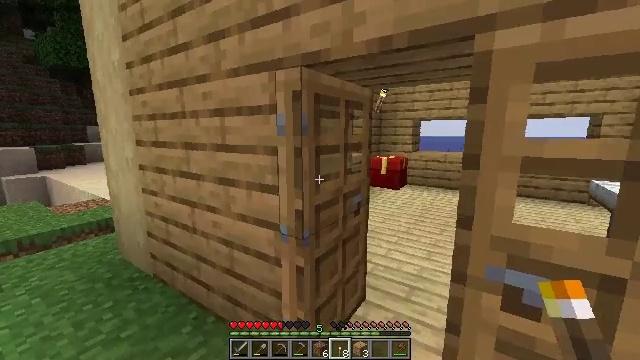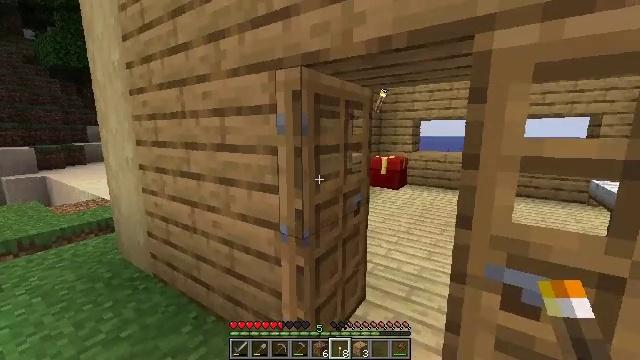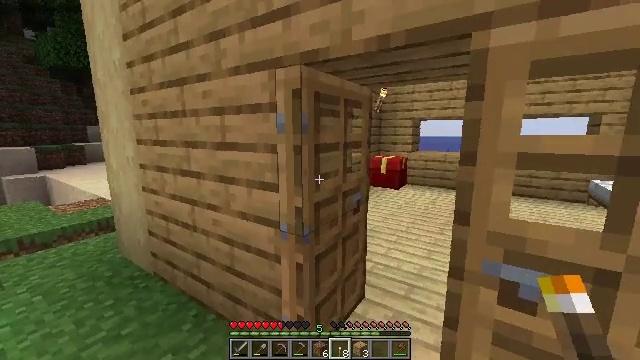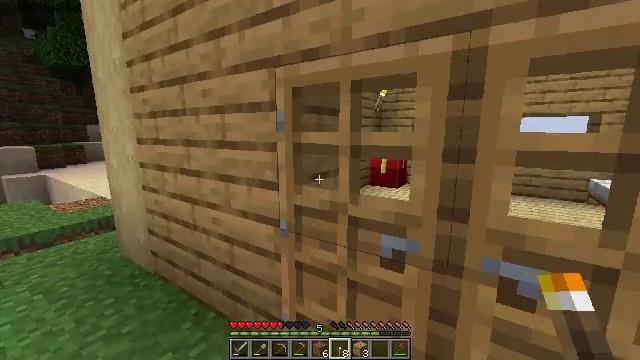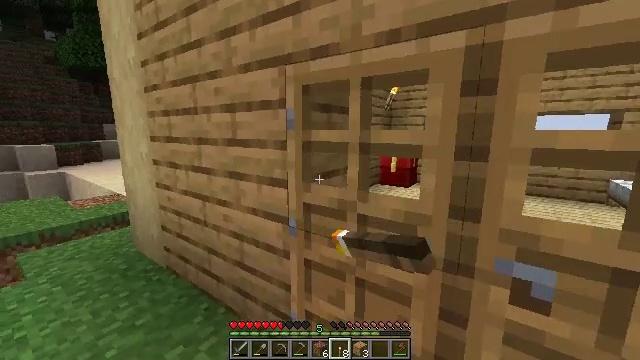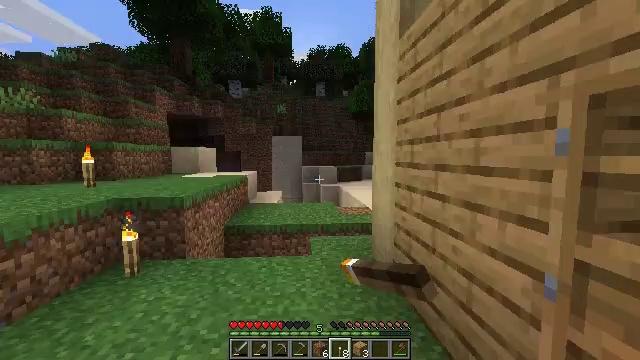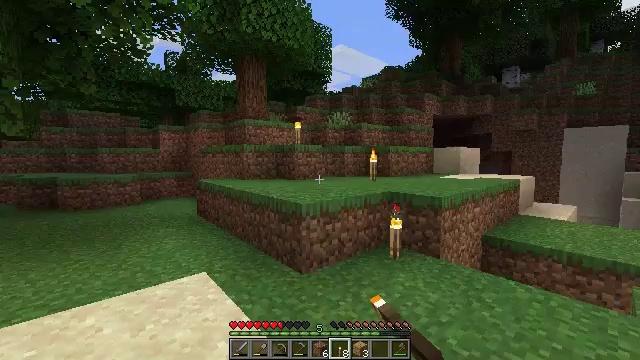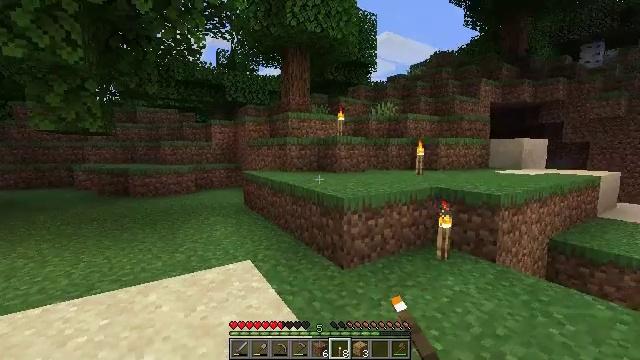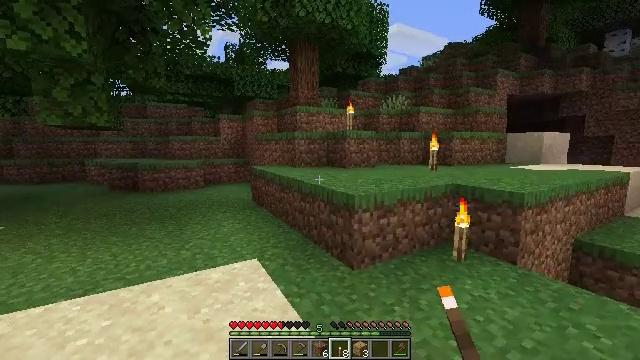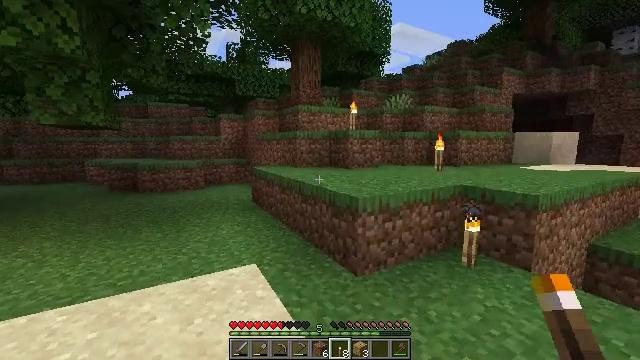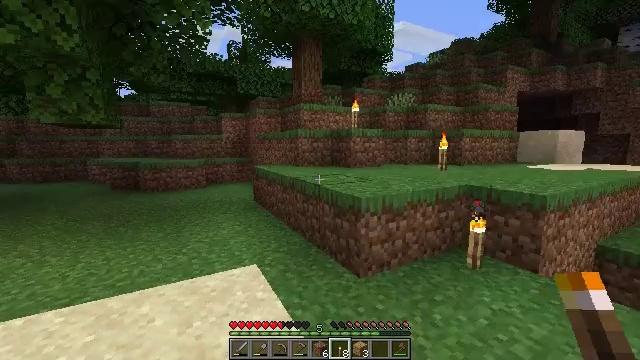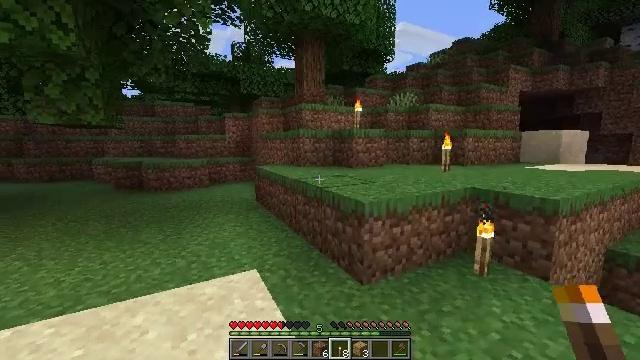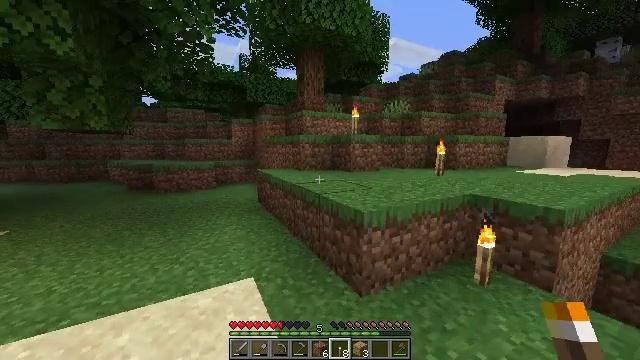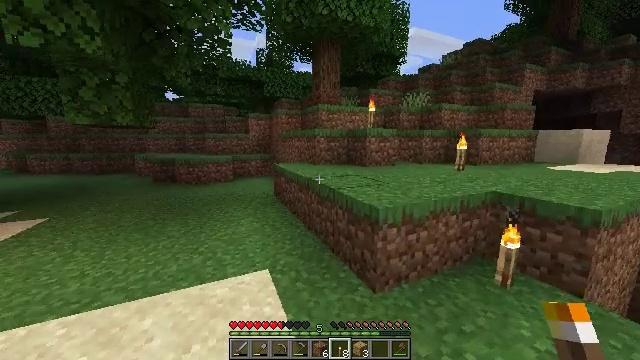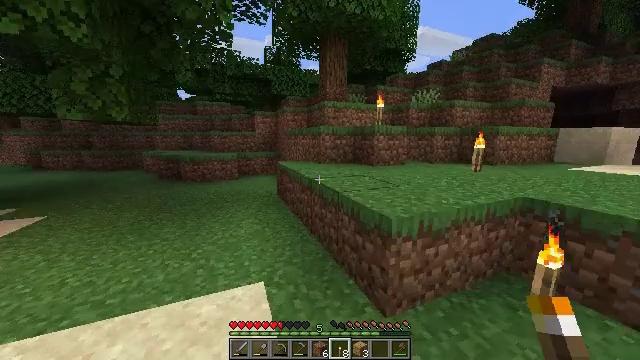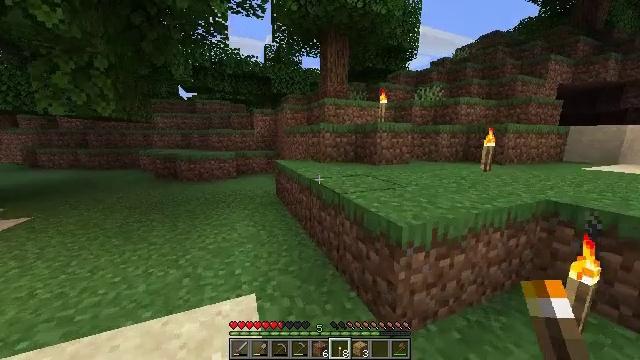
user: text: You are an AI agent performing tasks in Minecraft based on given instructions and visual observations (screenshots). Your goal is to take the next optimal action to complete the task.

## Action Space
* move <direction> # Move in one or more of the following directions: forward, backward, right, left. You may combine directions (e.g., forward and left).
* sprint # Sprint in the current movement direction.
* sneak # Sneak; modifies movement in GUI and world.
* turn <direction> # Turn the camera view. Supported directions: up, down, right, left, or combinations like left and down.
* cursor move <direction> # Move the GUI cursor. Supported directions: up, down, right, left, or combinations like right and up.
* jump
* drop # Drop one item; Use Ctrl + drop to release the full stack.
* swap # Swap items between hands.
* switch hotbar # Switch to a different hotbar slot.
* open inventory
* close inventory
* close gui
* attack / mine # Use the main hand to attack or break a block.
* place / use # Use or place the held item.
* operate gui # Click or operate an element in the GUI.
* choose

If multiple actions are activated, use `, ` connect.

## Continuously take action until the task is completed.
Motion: motion action
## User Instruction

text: Attack the chest to pick it up.
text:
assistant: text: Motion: no_op
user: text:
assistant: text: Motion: no_op
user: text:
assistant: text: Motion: use / place
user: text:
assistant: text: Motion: turn left, use / place
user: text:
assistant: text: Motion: turn left and up
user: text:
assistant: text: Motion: move forward, turn left
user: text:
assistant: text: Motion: move forward, turn left and down
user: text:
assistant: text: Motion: move forward, turn left and down
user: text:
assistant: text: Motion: no_op
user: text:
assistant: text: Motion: move forward
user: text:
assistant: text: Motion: move forward
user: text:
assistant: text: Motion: move forward
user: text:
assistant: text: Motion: move forward, turn left and down
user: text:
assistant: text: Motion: move forward, turn left
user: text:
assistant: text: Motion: move forward
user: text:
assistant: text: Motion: move forward
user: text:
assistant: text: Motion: move forward, turn right
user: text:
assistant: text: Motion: move forward
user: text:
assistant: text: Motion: move forward
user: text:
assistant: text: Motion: move forward, turn left
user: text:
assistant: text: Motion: move forward
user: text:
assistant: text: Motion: move forward, turn right and down, jump
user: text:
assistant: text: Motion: move forward, turn right and down, jump
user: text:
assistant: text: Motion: move forward, turn right, jump
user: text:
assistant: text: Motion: move forward, jump
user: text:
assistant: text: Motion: move forward
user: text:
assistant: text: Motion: move forward
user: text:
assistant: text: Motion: move forward
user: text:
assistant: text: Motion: move forward
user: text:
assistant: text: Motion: move forward, turn left